Question: I am creating a custom field in SharePoint 2007. I have seen other solutions where the current site URL was default value of a text field.
I hope you can help.
BR
# To answer 1
I am new to SharePoint and am not quiet sure where to put the java script. Normaly i just give the initial value to the field in the FieldEditor.cs file but how can I do this with the javascript?
Here follows a picute of my files.

I have tried to put it into FiledEditor.cs but this results in the value of myString is written in the top of the web page.
## Here is my current code:
'''
string myScript = "var currentUrl = document.URL; LabelLookupFieldTargetURLText.Text = currentUrl;";
Page.ClientScript.RegisterClientScriptBlock(LabelLookupFieldTargetURLText.GetType(), "LabelLookupFieldTargetURLTextJavaScript", myScript);
'''
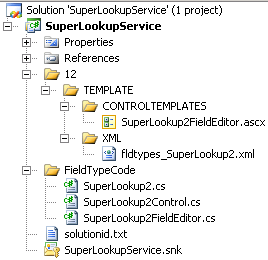
Answer: I found the answer my self. I don't need to use a java script. I can just use SPContext.Current.Site.Url